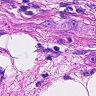
Metastatic tissue present: yes